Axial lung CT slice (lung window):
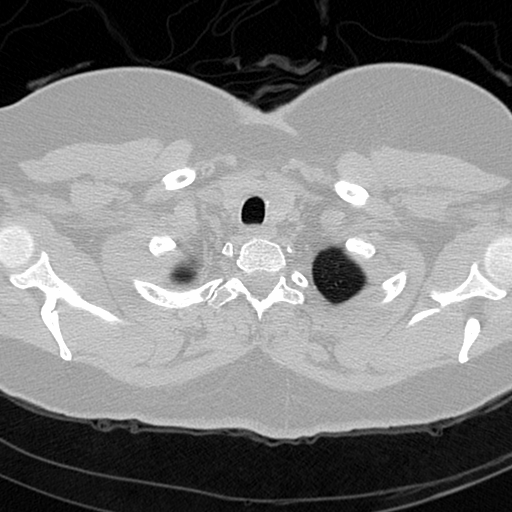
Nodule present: no